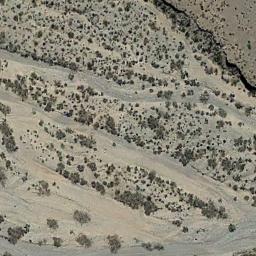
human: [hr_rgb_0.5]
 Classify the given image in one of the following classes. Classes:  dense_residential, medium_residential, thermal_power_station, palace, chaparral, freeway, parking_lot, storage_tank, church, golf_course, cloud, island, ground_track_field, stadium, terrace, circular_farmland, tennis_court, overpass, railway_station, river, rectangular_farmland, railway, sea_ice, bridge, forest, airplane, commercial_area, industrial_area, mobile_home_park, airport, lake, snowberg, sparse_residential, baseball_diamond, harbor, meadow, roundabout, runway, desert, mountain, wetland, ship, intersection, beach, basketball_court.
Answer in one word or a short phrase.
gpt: chaparral